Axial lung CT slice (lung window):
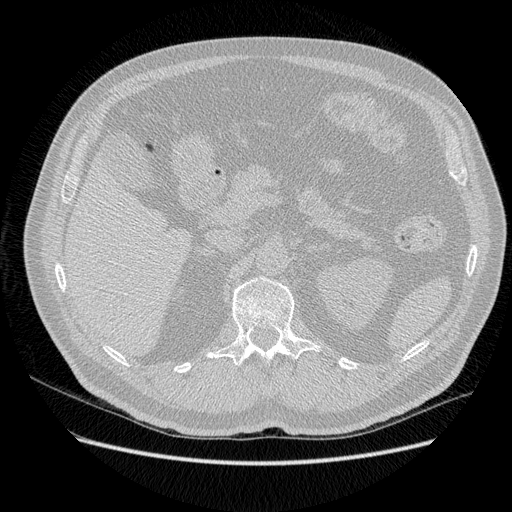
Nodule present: no